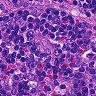
Metastatic tissue present: no